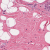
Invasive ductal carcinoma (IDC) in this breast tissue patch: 0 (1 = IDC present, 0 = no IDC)